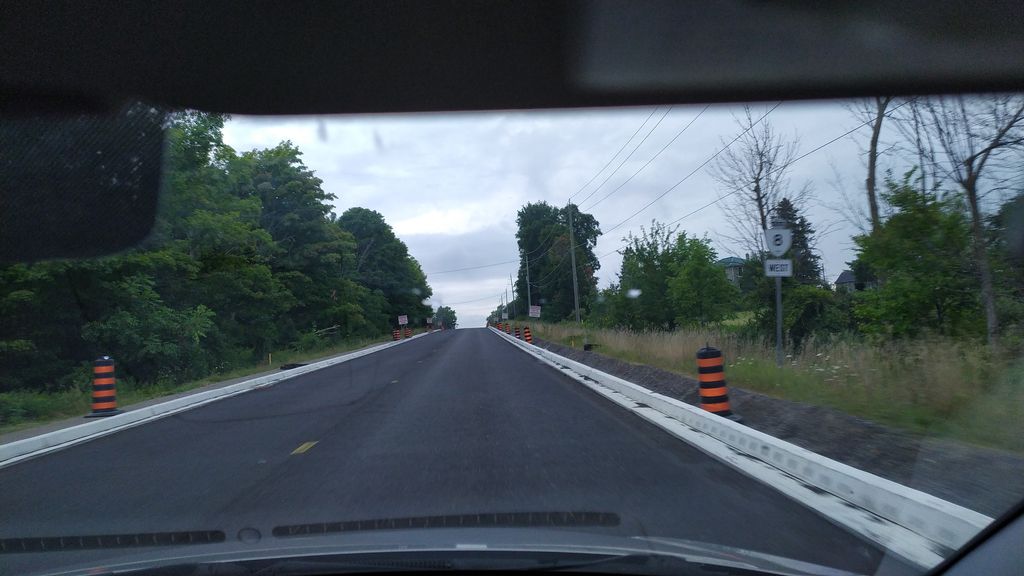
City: kitchener-waterloo